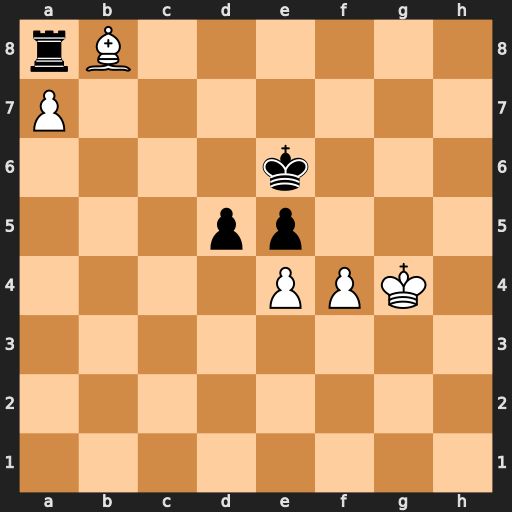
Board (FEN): rB6/P7/4k3/3pp3/4PPK1/8/8/8
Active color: w
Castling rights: -
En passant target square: -
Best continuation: f5+ Kf7 exd5 Kf6 d6